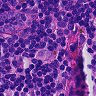
Metastatic tissue present: no